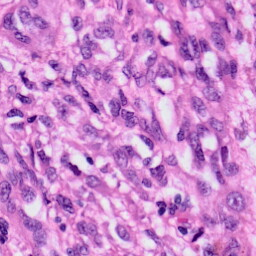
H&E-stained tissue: Skin